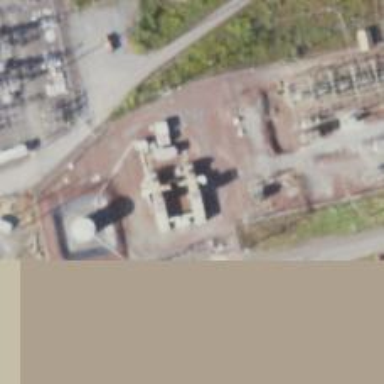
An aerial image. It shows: Gas turbine power generator.